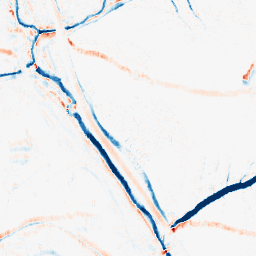
Category: morphological
Decomposition family: morphological_ellipse
Decomposition parameters: operation: average
width: 10
height: 5
Upsampling method: sinc_blackman
Upsampling parameters: scale: 4
kernel_size: 8
Upsampling scale: 4